Field crop: maize
Growth stage: 2
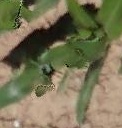
Species: maize